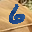
Label: 6